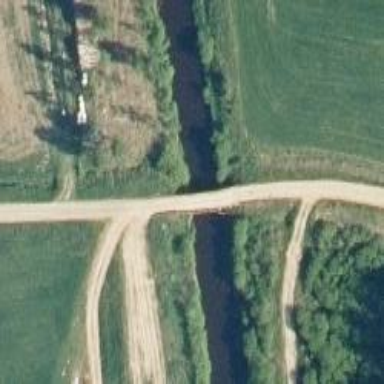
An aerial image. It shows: Unclassified road with bridge.